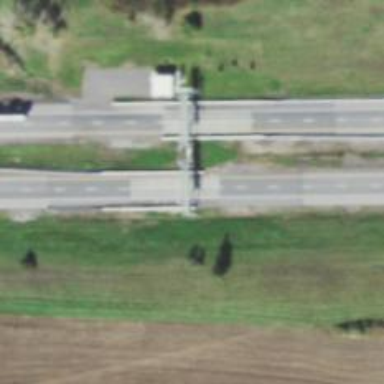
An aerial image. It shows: Toll gantry on the road.